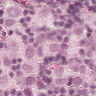
Metastatic tissue present: yes